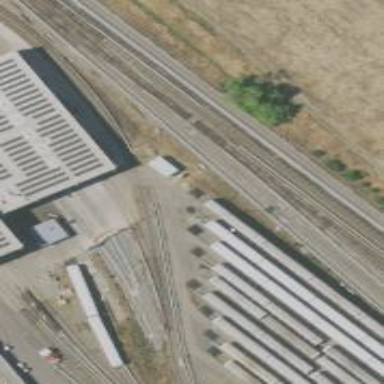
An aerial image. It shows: Electrified rail passing through service yard.